Question: I'm calling an MVC controller method and passing it an 'Entity' object. Among other properties, 'Entity' also has a 'Contacts' property. With this approach, the controller gets the entity, and the right number of contacts within the entities, but all of the contacts' properties are null.
This is the original approach:
'''
$.post('/Home/Save', $.param(entity), SaveComplete);
'''
With the strongly-typed controller:
'''
public ActionResult Save(Entity entity)
'''
This causes each 'Entity.Contact' to have null properties:

And Fiddler shows that the contacts are passed to the server.
To get the controller to recognize the Contacts property of Entity, I have to do this:
JavaScript:
'''
$.post('/Home/Save', { entityAsJson: JSON.stringify(entity) }, SaveComplete);
'''
Controller method:
'''
public ActionResult Save(string entityAsJson)
{
try
{
Entity entity = JsonConvert.DeserializeObject<Entity>(entityAsJson);
// more code here
}
}
'''
That's unfortunate, because now my controller takes a string instead of a strongly-typed entity. Is there a way to get the first option to work, or do I need to stringify the JSON?
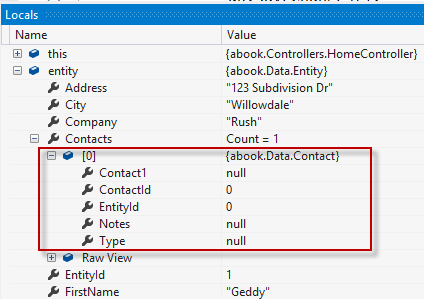
Answer: In order to use strongly typed parameters in your controller actions and send data with ajax which gets bound correctly (including collection properties) you need to do the following things:
- '$.ajax''$.post''$.post''contentType'- 'JSON.stringfy'- 'contentType''"application/json"'
So the following code should work with your original controller action:
'''
$.ajax({
url: '/Home/Save',
type: 'POST',
data: JSON.stringify(entity),
contentType: "application/json",
success: SaveComplete
});
'''